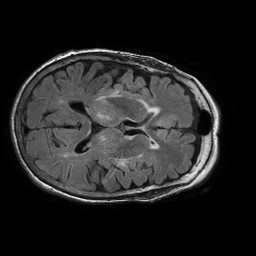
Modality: FLAIR
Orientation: axial
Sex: female
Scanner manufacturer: philips
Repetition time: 11 s
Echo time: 0.125 s